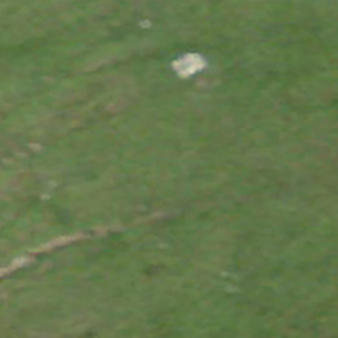
Label: other